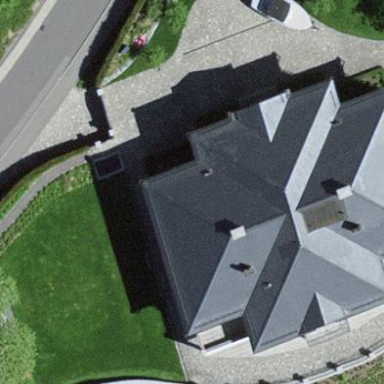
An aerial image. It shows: Simple and straightforward house.